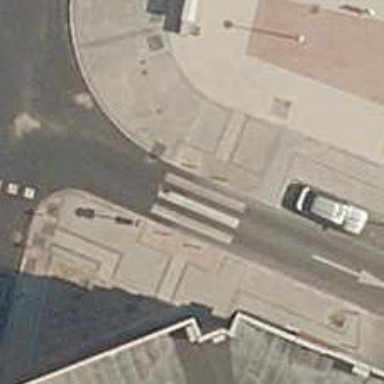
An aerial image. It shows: Uncontrolled road crossing.